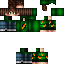
A male human skin with medium skin, wearing brown long hair dressed in a green hoodie and brown pants, featuring a closed mouth.